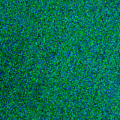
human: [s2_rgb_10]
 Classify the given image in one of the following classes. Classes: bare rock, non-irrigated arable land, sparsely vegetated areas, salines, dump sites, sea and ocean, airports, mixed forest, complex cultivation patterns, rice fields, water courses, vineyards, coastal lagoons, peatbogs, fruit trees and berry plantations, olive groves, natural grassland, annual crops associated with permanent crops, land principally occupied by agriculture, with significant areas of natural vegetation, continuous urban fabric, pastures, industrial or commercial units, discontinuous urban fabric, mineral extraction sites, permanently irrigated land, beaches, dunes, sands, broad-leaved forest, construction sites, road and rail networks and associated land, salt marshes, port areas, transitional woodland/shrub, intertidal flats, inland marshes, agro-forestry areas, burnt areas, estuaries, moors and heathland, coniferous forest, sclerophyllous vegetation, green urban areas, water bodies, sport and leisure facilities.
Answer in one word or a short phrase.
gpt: sea and ocean